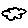
Label: cloud